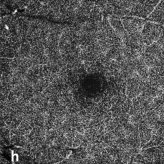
Imaging before and after anti-VEGF treatment in a patient with FCE complicated with CNV. F. Swept-source OCT two months after intravitreal injection of bevacizumab revealing normal aspect of the fovea with regular and intact RPE and resorption of the FCE.
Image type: ophthalmic_imaging (oct)